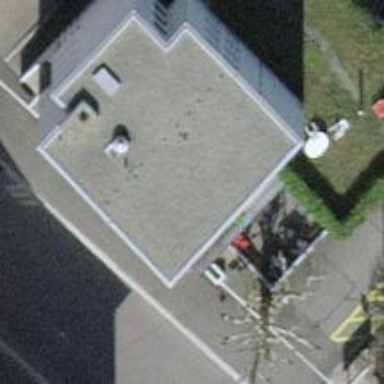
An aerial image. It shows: Restaurant.